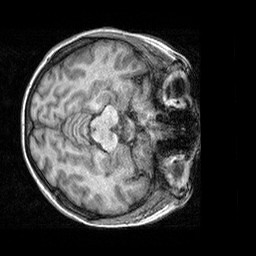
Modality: T1w
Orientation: axial
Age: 25
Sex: female
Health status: healthy
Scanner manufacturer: siemens
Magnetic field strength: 3 T
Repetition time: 2.3 s
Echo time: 0.00303 s